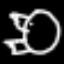
Label: frog